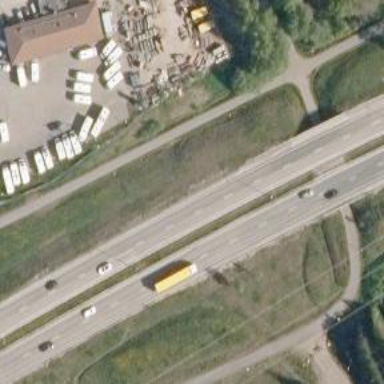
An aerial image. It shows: Asphalt road designated as trunk highway.